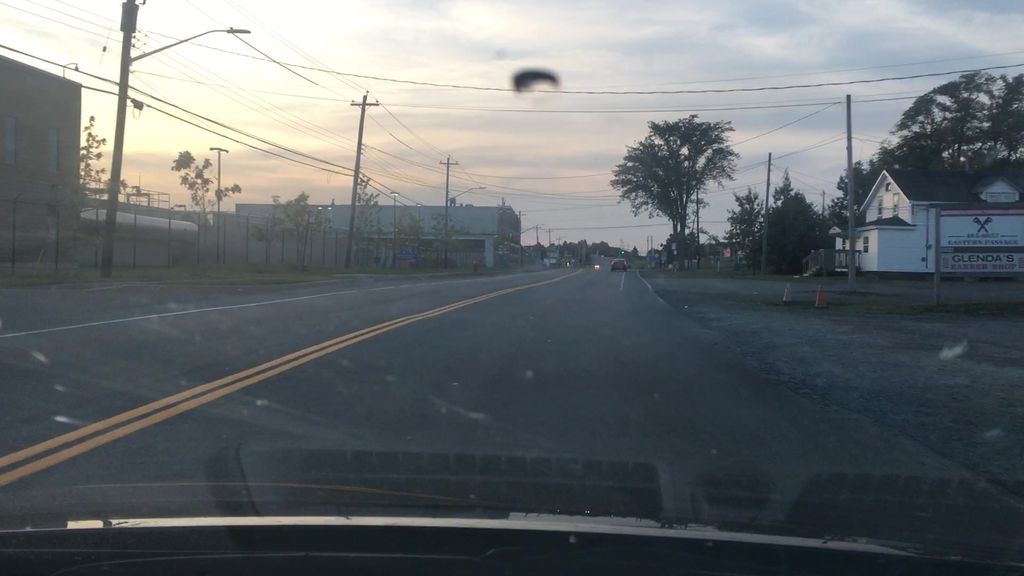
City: halifax